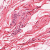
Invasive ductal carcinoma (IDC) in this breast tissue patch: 0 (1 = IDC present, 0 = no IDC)